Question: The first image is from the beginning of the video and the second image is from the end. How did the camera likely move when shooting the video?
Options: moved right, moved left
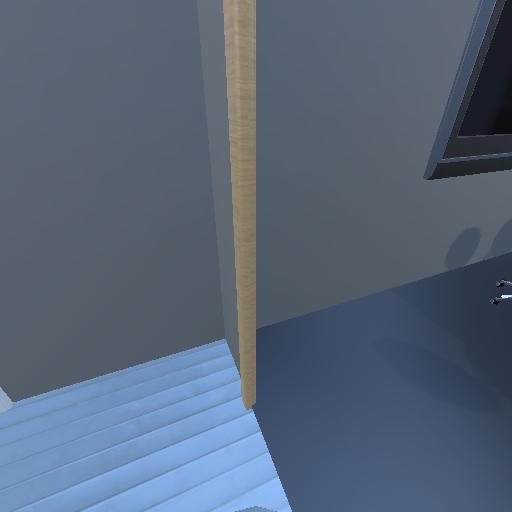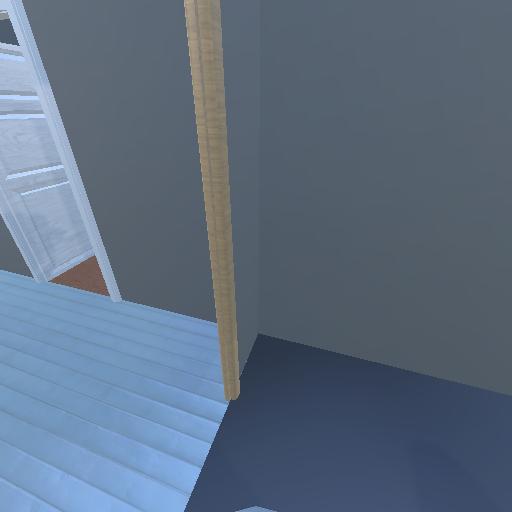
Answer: moved right